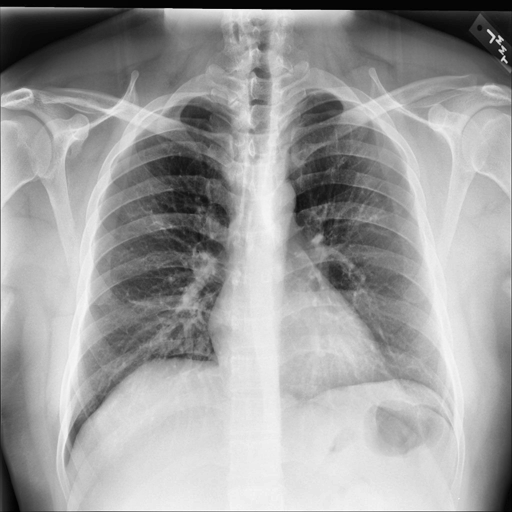
Finding: NORMAL